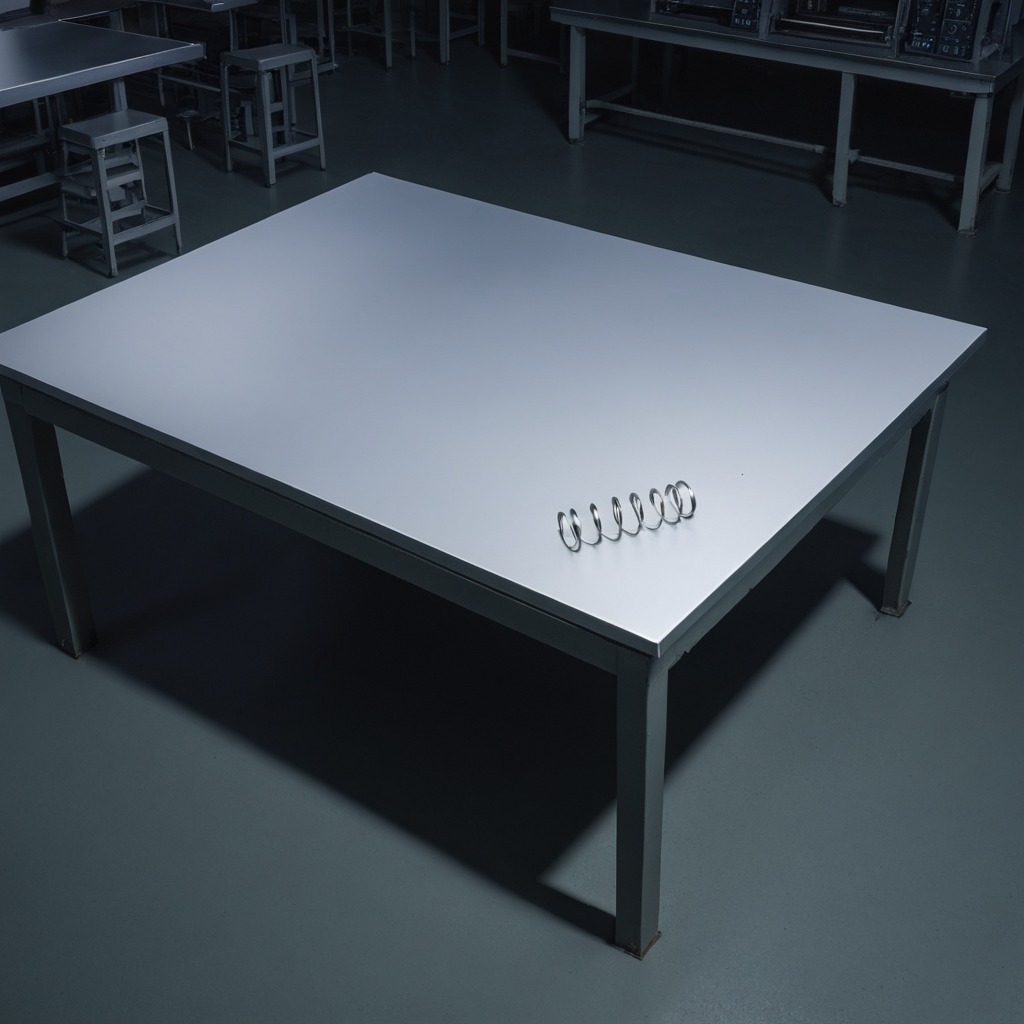
A coiled metal spring is lying on the tabletop.